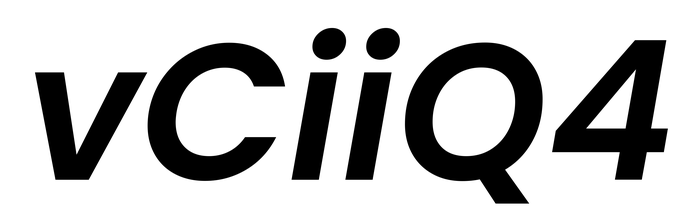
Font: Poppins-SemiBoldItalic